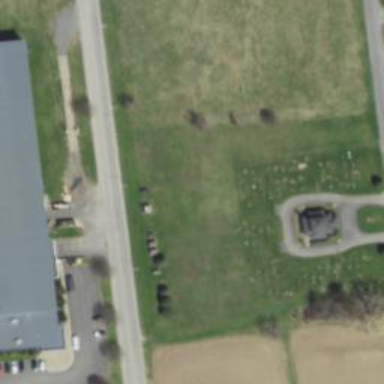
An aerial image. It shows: Cemetery.